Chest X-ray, PA view. Patient: 71 years old, sex F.
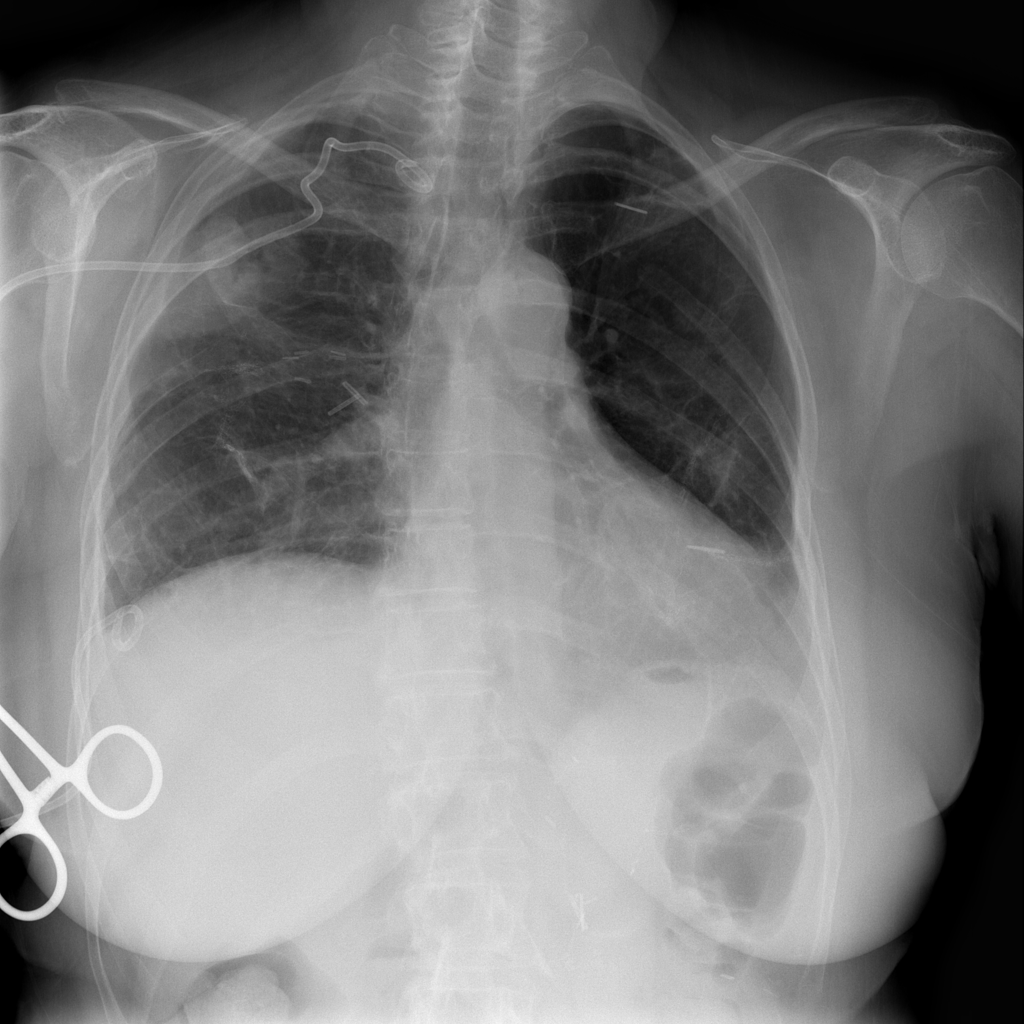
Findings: No Finding